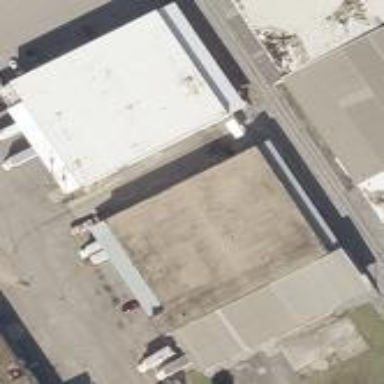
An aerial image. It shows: Warehouse.